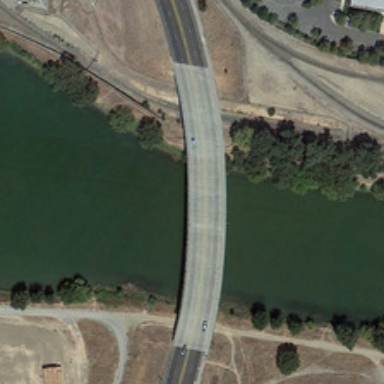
A curved bridge is over a river with some green trees and barelands in two sides .